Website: crate-barrel
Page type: billing-address
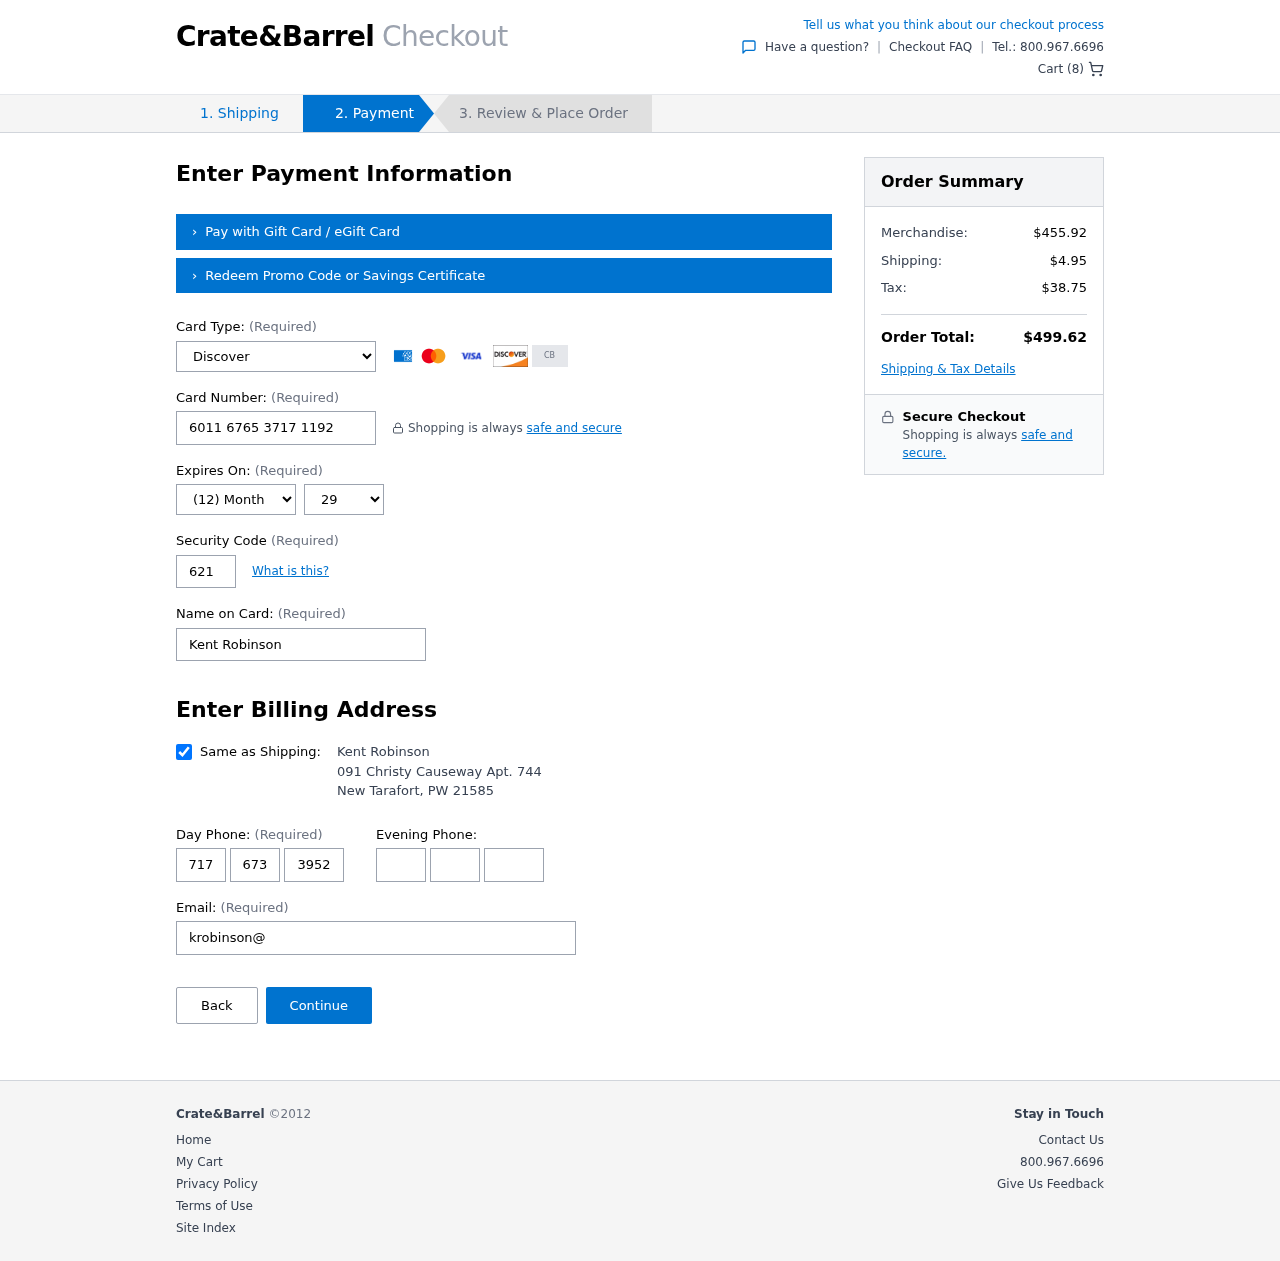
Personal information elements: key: PII_CARD_CVV
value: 621
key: PII_CARD_EXPIRY_MONTH
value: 12
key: PII_CARD_EXPIRY_YEAR
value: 29
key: PII_CARD_NUMBER
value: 6011 6765 3717 1192
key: PII_CARD_TYPE
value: Discover
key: PII_CITY
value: New Tarafort
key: PII_EMAIL
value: krobinson@gmail.com
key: PII_FULLNAME
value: Kent Robinson
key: PII_PHONE_AREA
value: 717
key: PII_PHONE_PREFIX
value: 673
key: PII_PHONE_SUFFIX
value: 3952
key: PII_POSTCODE
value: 21585
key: PII_STATE_ABBR
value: PW
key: PII_STREET
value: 091 Christy Causeway Apt. 744
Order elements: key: ORDER_NUM_ITEMS
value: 8
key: ORDER_SUBTOTAL
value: $455.92
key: ORDER_SHIPPING_COST
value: $4.95
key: ORDER_TAX
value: $38.75
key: ORDER_TOTAL
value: $499.62